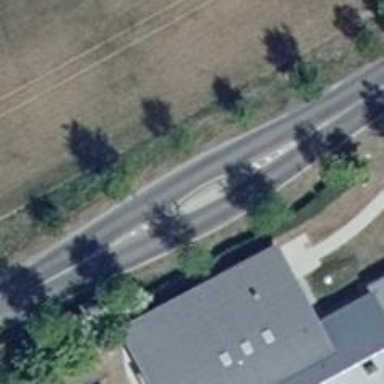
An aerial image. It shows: Traffic calming island.